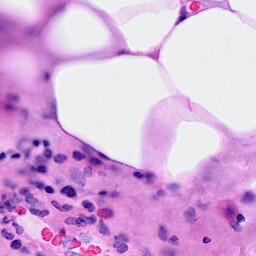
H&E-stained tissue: Breast